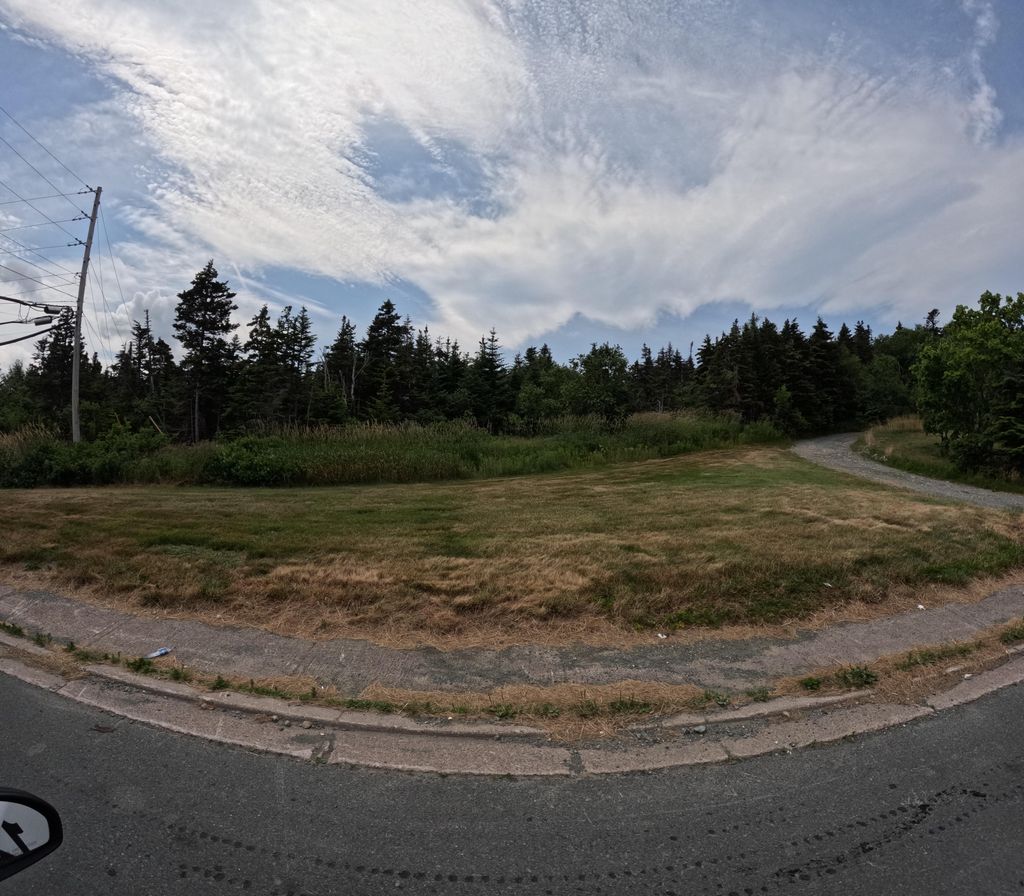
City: st_johns